Field crop: tomato
Growth stage: 2
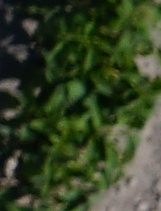
Species: tomato